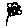
Label: flower